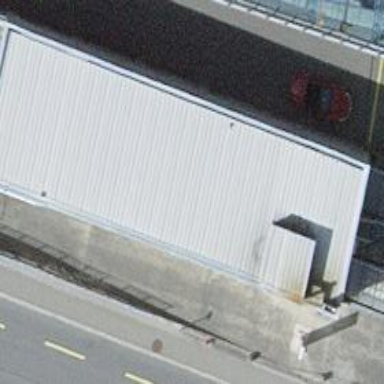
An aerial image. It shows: Car shop.